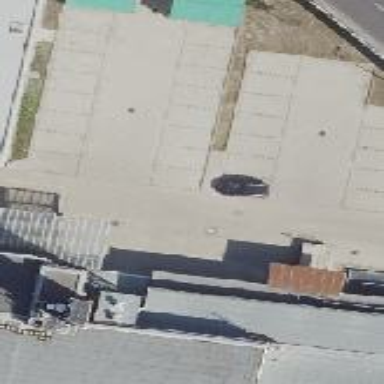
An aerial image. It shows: Parking area with surface.